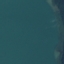
Land use / land cover class: SeaLake